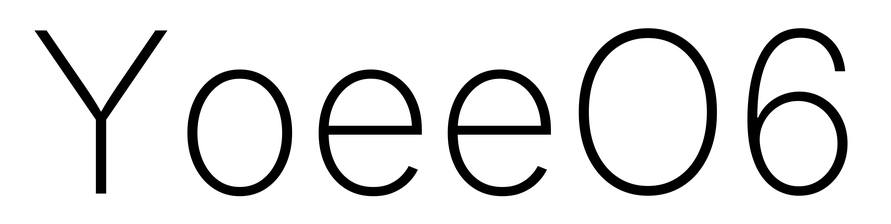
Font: Inter_ExtraLight